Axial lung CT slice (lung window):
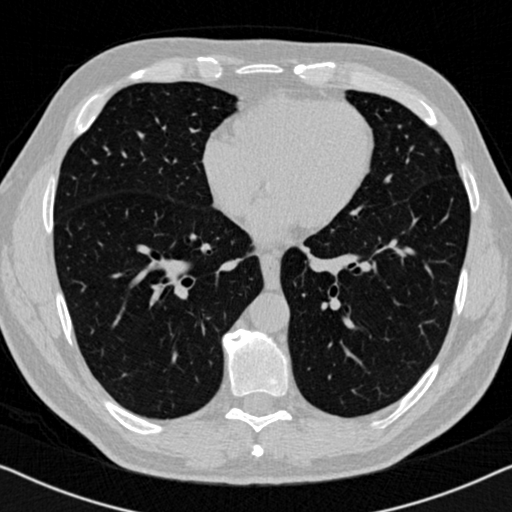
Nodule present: no